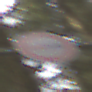
Verkehrszeichen: Ueberholverbot
Umgebung: Outdoor, Nature
Tageszeit: MorningAfternoon
Wetter: Overcast
Licht: Natural
Jahreszeit: Winter
Kontrast: LowContrast